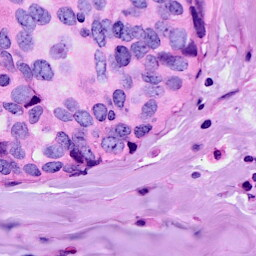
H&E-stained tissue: Breast